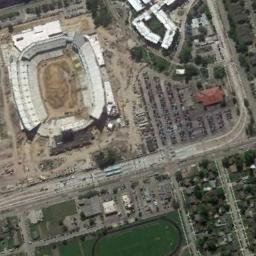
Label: stadium